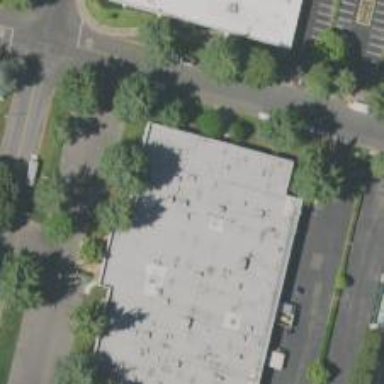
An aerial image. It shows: Flat-roofed building with gray roof.